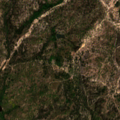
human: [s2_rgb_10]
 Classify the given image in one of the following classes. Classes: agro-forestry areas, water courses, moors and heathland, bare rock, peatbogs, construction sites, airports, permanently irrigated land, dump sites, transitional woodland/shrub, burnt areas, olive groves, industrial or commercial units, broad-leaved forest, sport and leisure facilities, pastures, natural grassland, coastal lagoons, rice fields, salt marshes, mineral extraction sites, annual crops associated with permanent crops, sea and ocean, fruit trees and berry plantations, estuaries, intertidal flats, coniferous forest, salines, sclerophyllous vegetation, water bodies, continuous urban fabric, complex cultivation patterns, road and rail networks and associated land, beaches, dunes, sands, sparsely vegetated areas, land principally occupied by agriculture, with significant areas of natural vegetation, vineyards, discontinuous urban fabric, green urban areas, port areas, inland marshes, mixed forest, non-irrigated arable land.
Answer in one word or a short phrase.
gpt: continuous urban fabric